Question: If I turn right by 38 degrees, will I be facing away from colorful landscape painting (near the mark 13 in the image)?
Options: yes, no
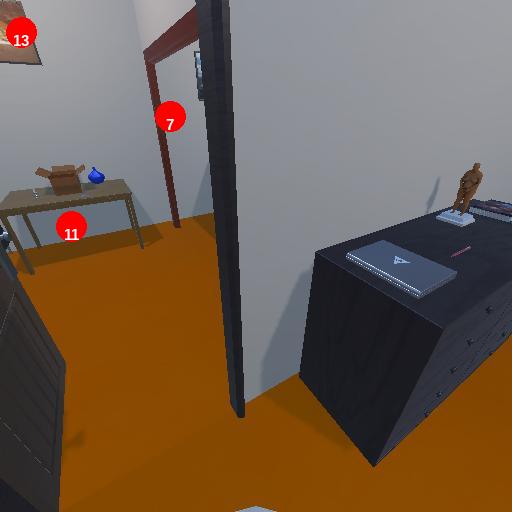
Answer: yes